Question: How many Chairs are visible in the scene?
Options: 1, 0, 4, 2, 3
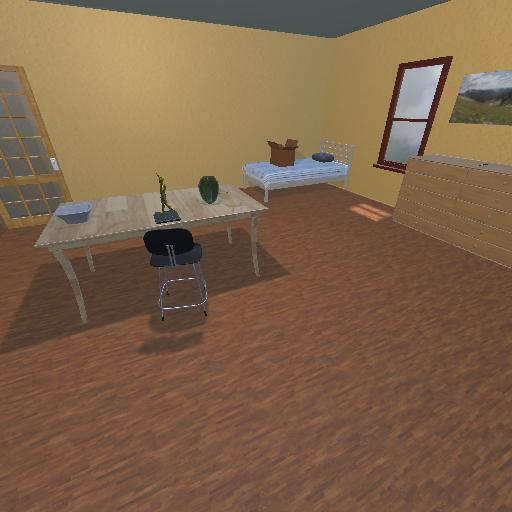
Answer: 1